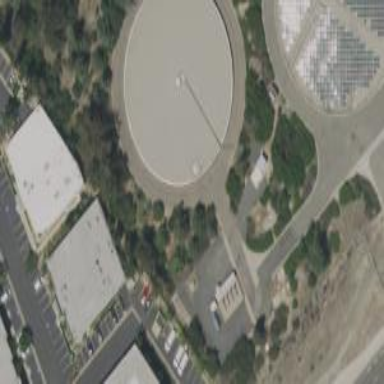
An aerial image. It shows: Building with water storage tank. The tank is used for storing water.